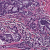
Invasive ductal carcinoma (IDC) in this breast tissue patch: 1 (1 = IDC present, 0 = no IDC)